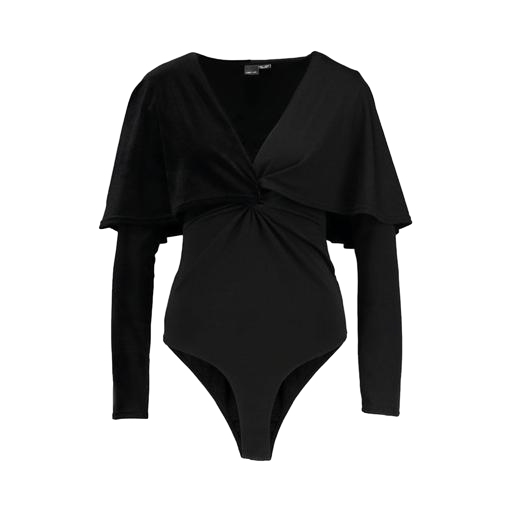
black mira cape-effect bodysuit, black plunge bodysuit, black long-sleeved wrap top, white background